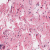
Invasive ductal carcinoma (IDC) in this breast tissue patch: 0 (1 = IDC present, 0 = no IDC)